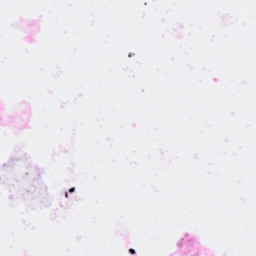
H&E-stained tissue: Breast